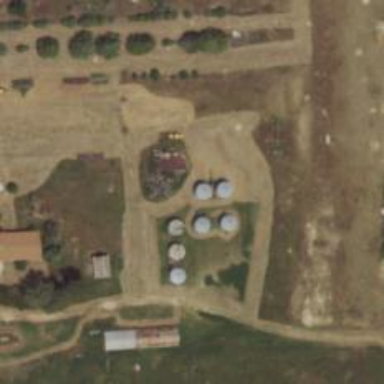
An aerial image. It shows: Silo.